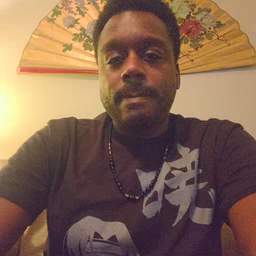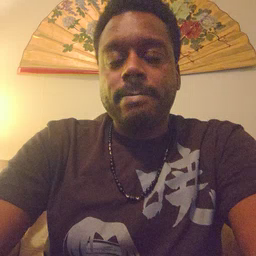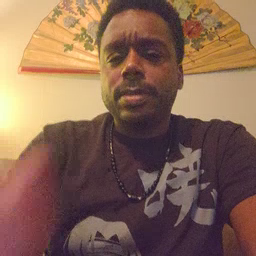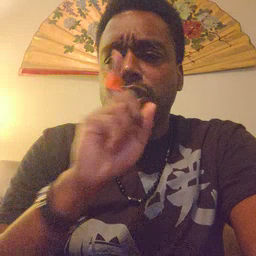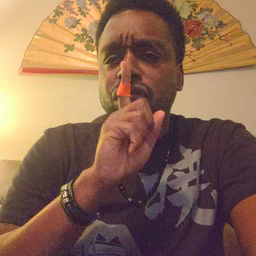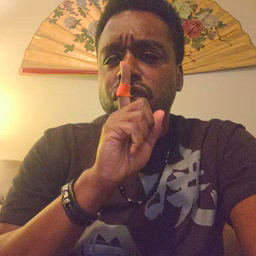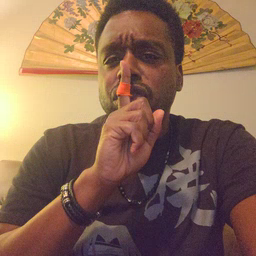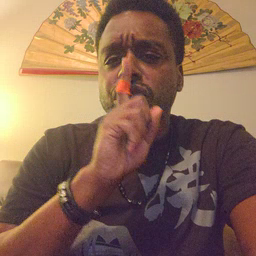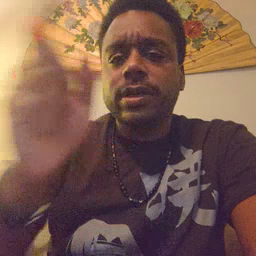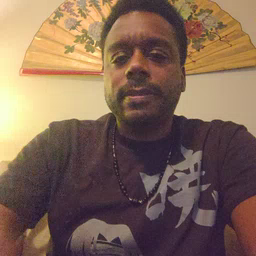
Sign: shhh